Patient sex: M
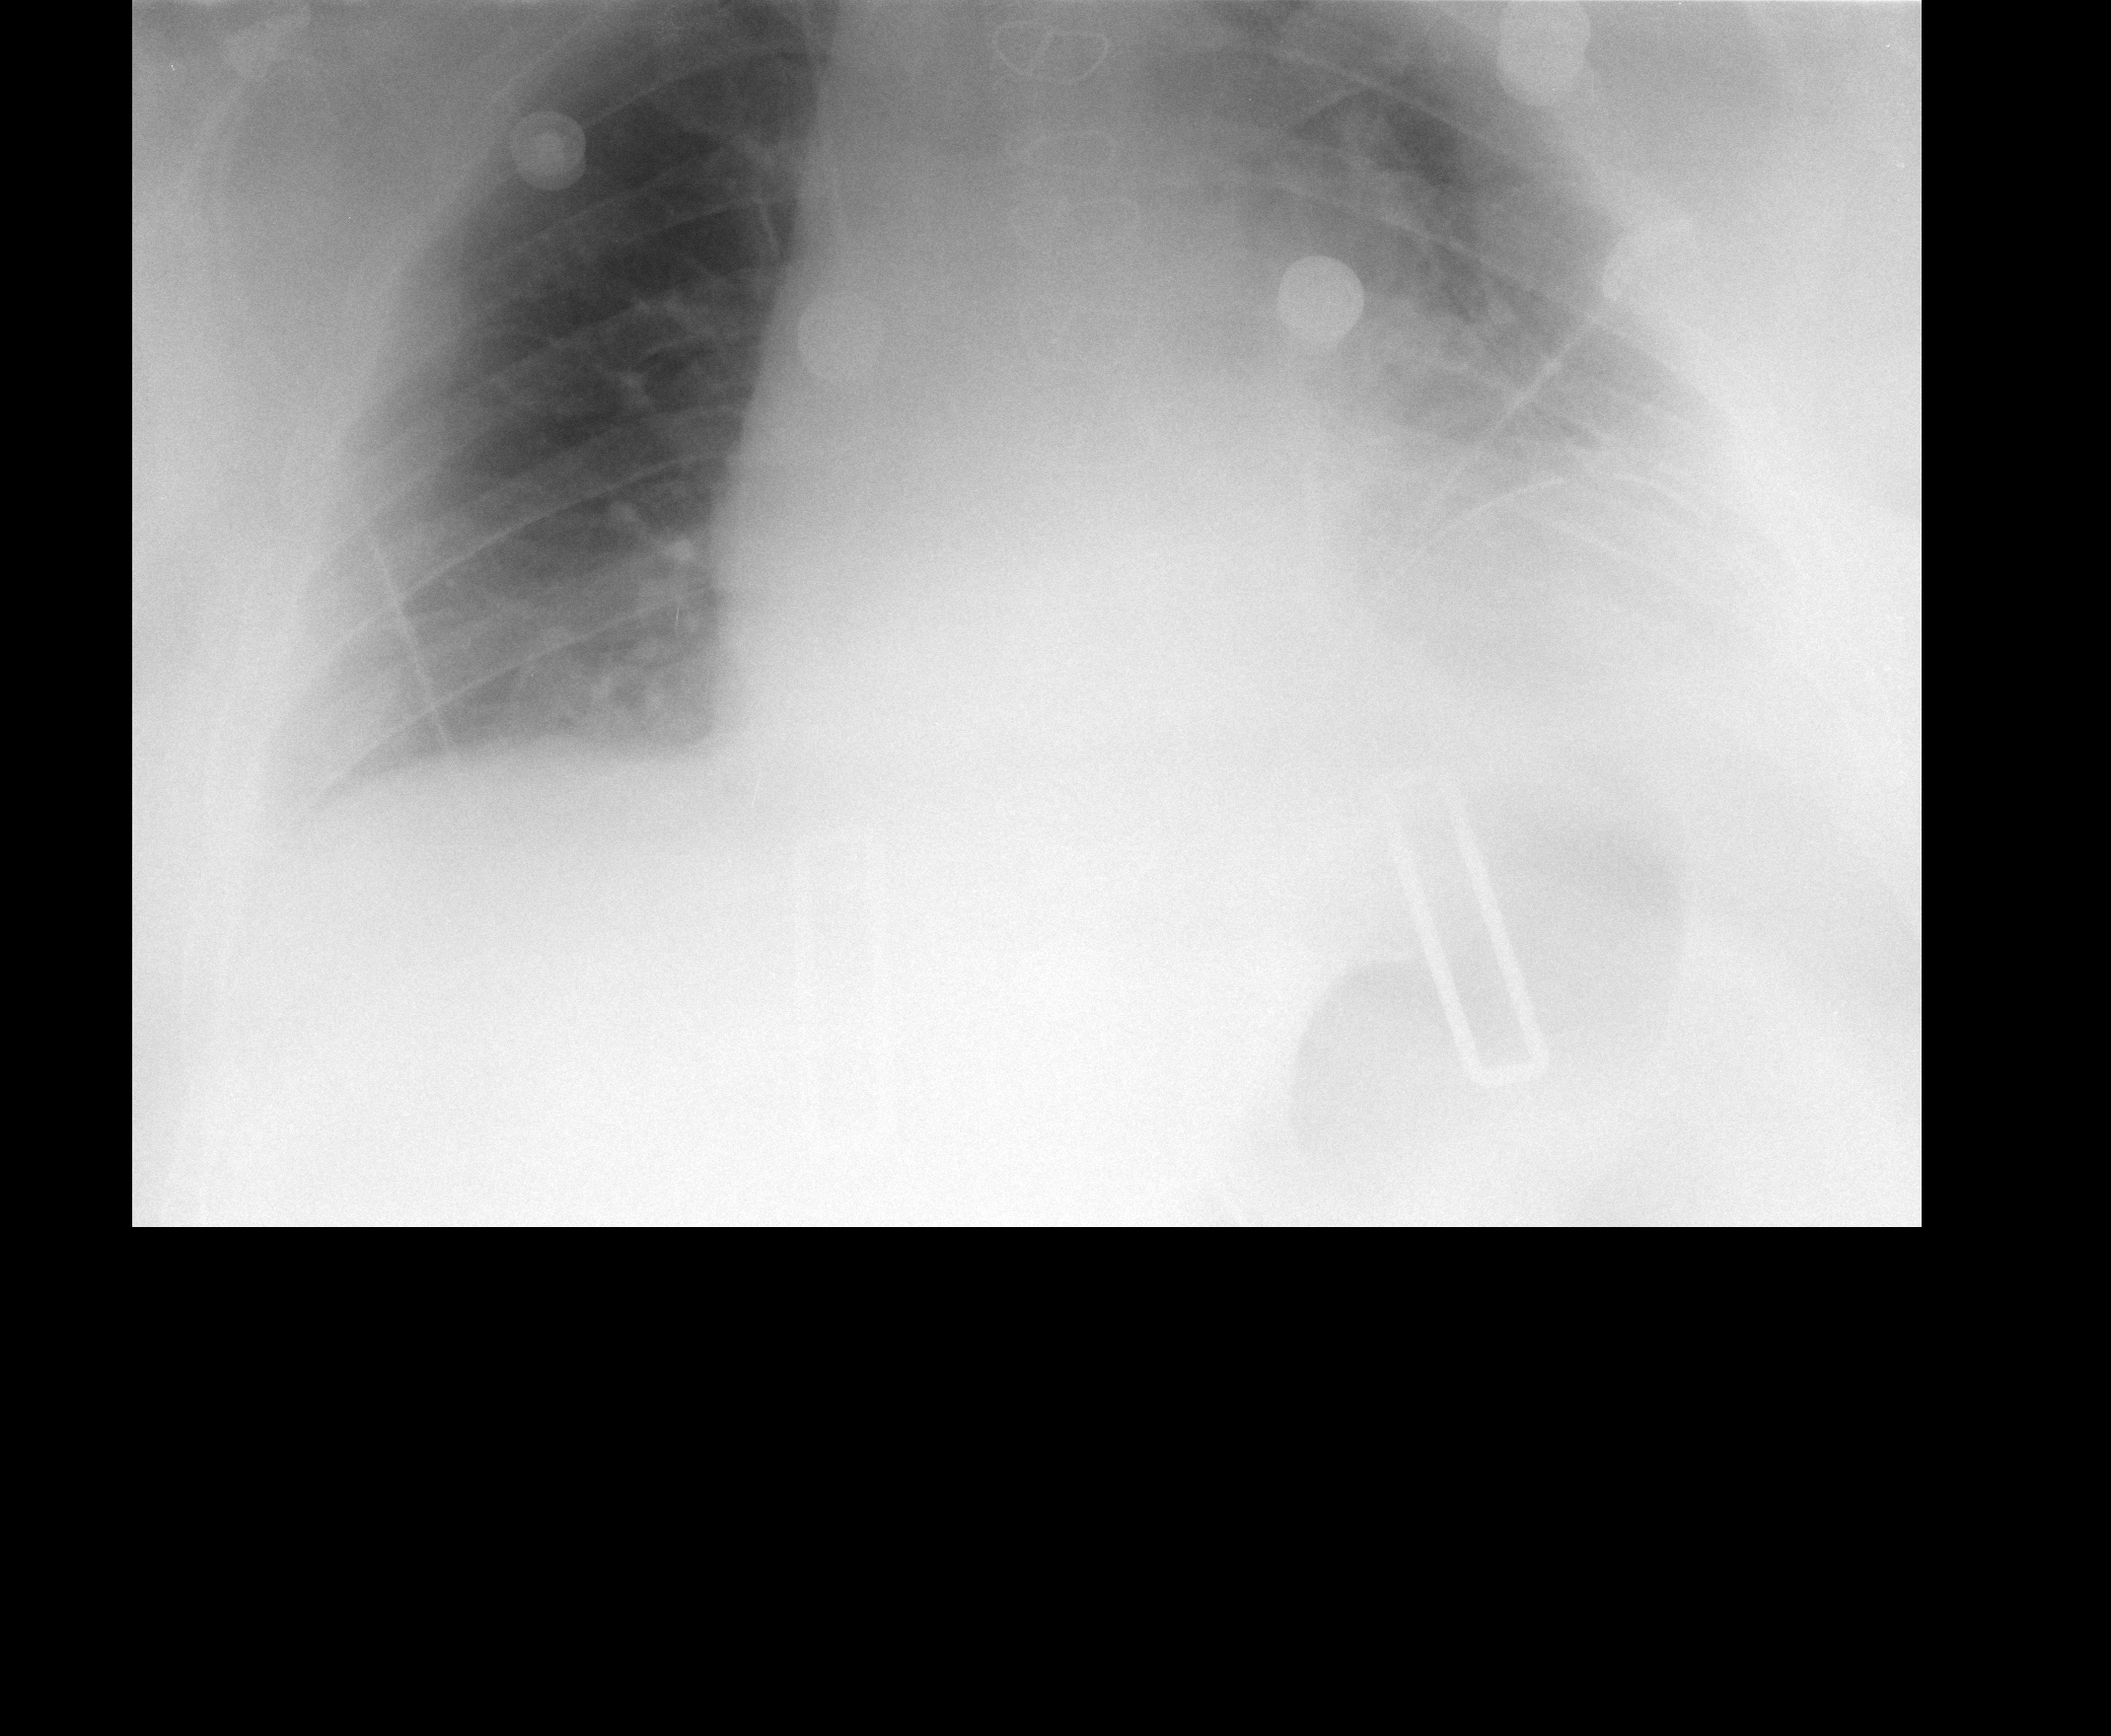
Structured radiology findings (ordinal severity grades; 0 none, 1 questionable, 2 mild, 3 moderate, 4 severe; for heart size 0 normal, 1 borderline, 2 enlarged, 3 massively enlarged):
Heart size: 1
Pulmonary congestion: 0
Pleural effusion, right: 2
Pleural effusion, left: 2
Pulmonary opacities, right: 0
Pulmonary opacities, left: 0
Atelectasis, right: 1
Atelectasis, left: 2